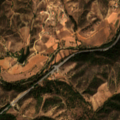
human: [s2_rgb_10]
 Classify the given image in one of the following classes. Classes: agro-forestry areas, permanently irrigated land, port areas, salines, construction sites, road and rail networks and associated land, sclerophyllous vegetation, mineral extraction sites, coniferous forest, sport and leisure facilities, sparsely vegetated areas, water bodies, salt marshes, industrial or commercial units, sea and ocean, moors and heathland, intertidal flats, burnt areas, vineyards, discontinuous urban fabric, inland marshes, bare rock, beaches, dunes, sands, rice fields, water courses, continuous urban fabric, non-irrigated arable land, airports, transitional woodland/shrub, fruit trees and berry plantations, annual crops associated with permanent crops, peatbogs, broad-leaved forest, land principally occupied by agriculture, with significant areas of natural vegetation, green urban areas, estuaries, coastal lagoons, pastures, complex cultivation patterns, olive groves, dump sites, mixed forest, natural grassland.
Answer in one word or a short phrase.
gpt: complex cultivation patterns, land principally occupied by agriculture, with significant areas of natural vegetation, broad-leaved forest, transitional woodland/shrub